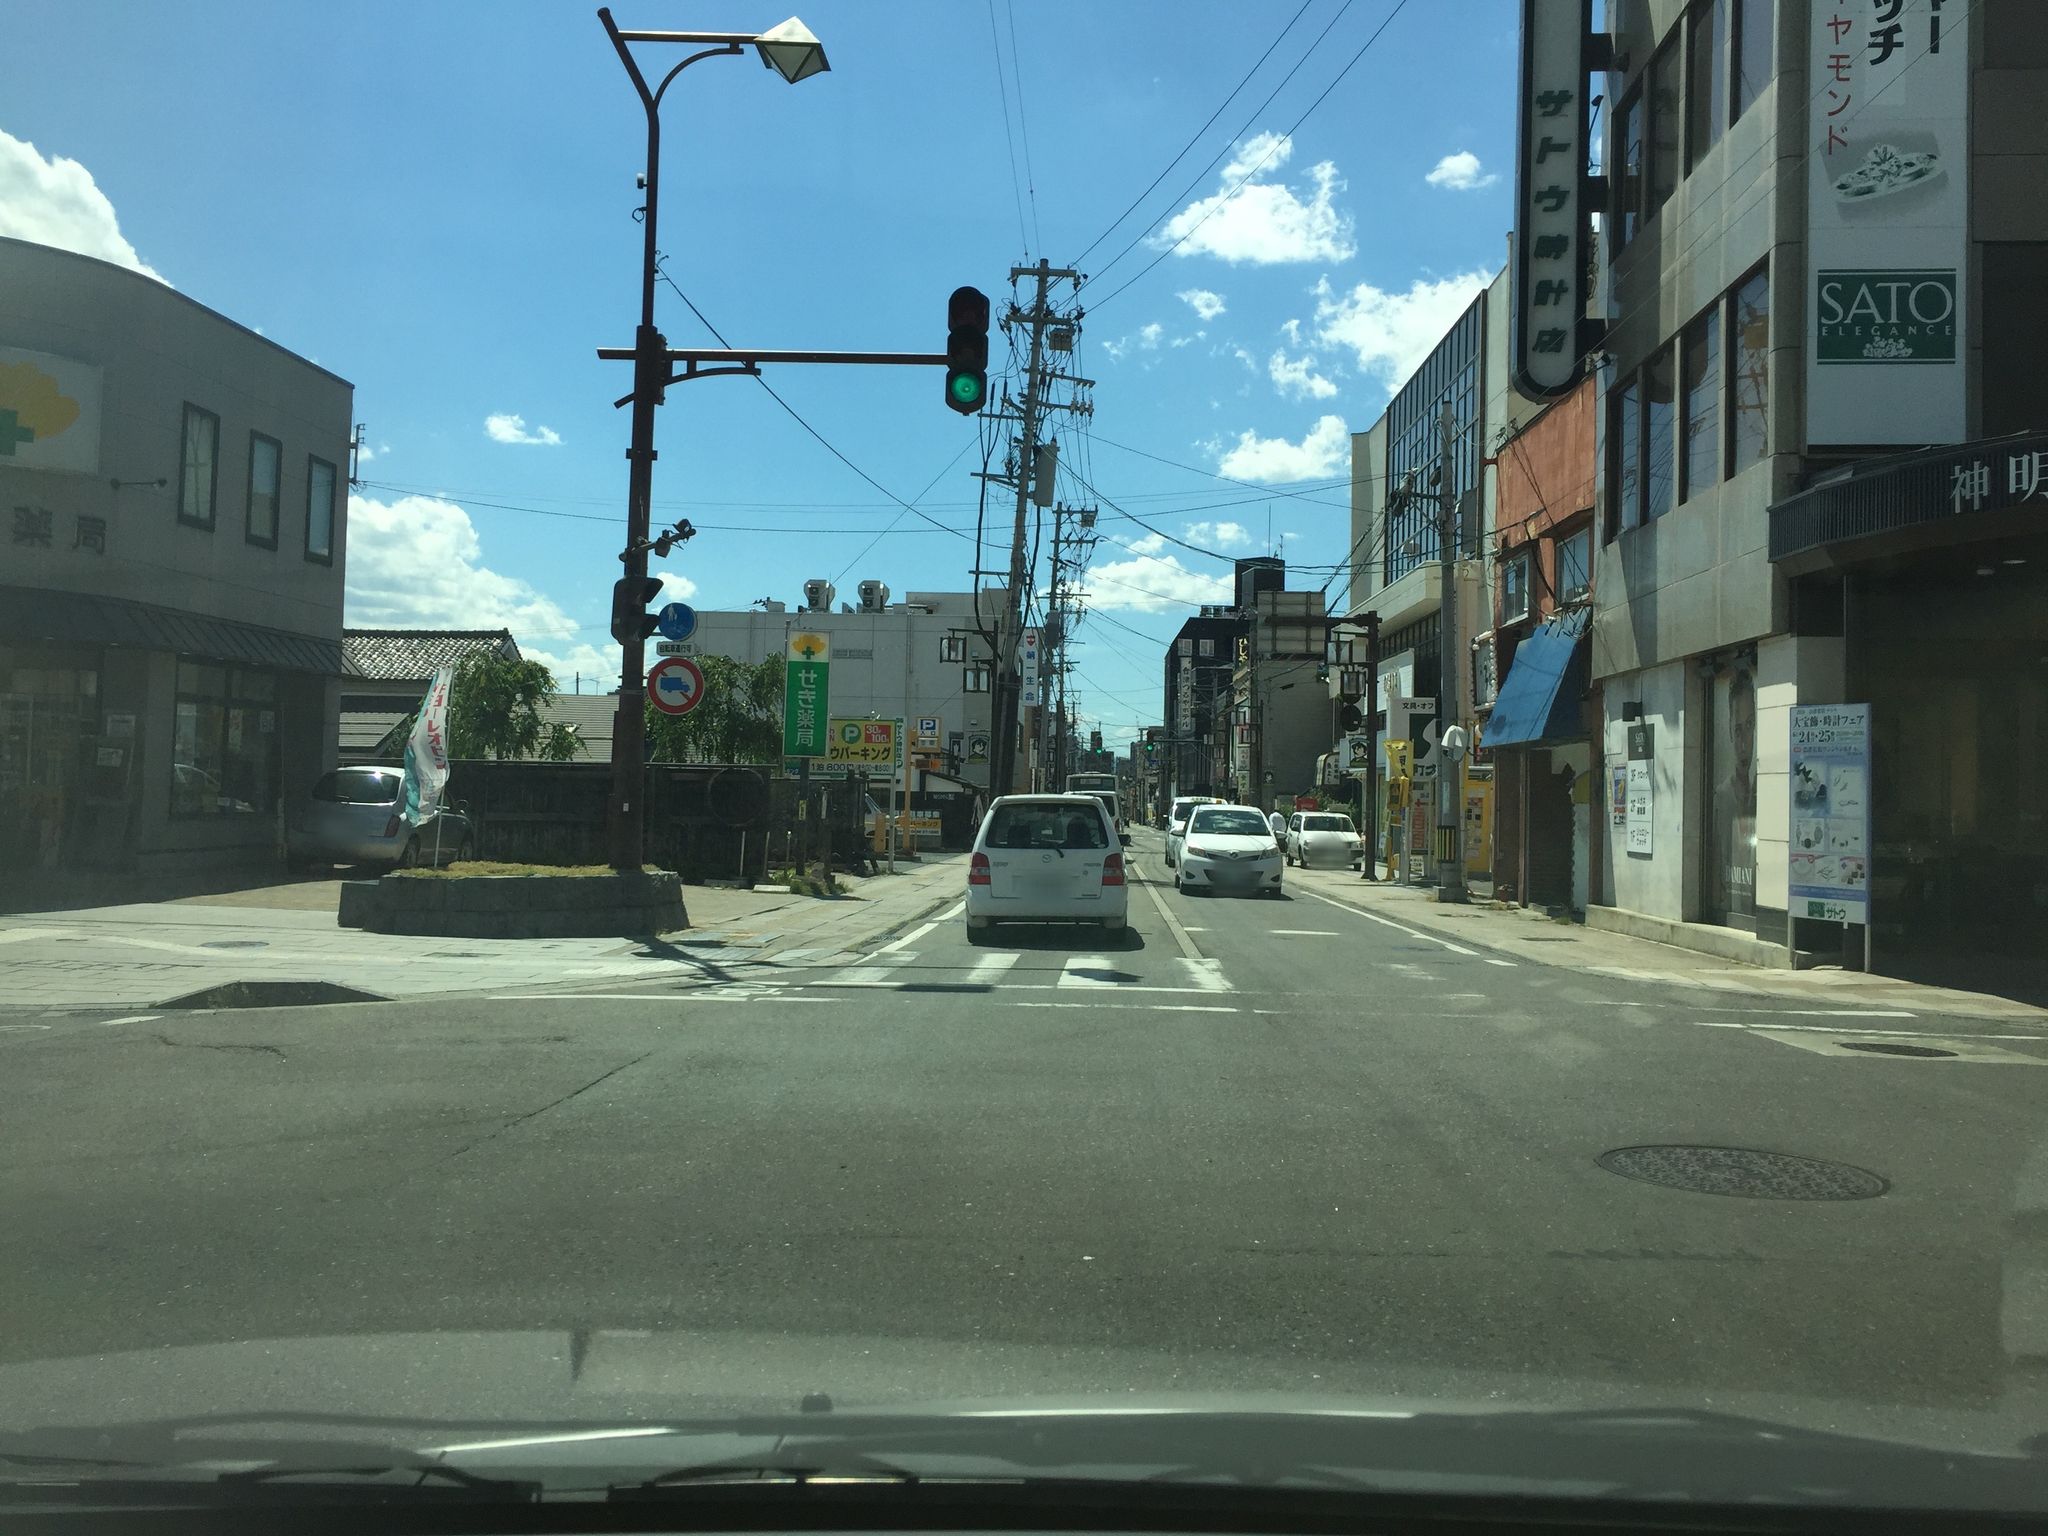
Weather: clear
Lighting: day
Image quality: good
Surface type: driving surface
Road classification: unclassified
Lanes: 2.0
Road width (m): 5.1
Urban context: urban centre
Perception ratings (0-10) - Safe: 5.02, Lively: 7.53, Beautiful: 2.69, Boring: 3.77, Depressing: 5.71, Wealthy: 2.34